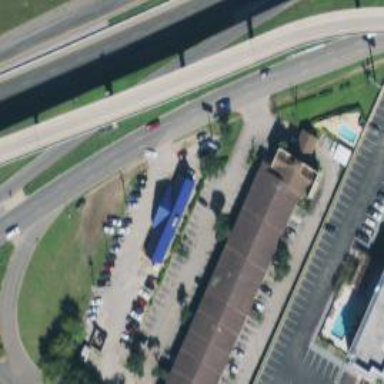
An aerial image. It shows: Motel building.